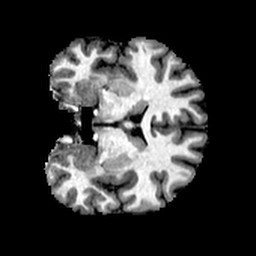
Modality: T1w
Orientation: coronal
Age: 30
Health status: healthy
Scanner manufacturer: philips
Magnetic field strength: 3 T
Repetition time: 0.007812 s
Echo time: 0.003594 s